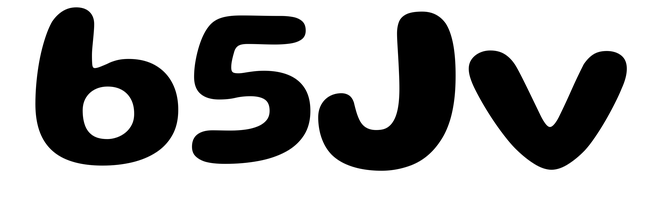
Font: Gluten_SemiBold